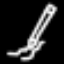
Label: pencil